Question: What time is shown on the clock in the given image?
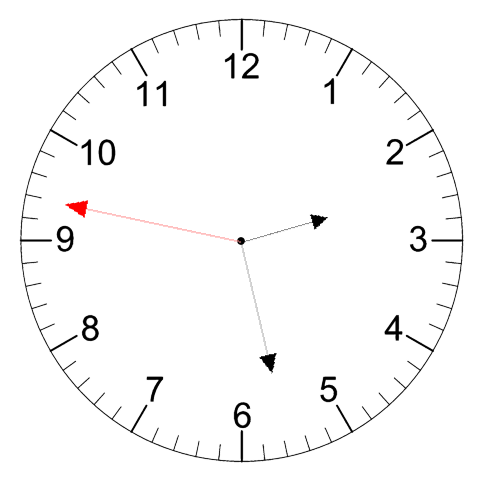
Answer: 02:27:47